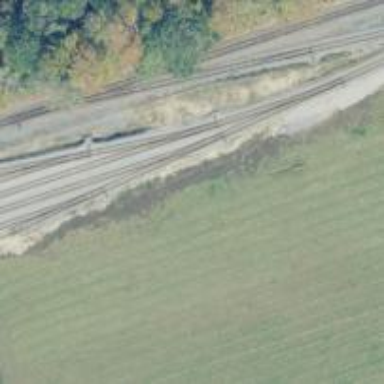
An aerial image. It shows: Railway spur service.